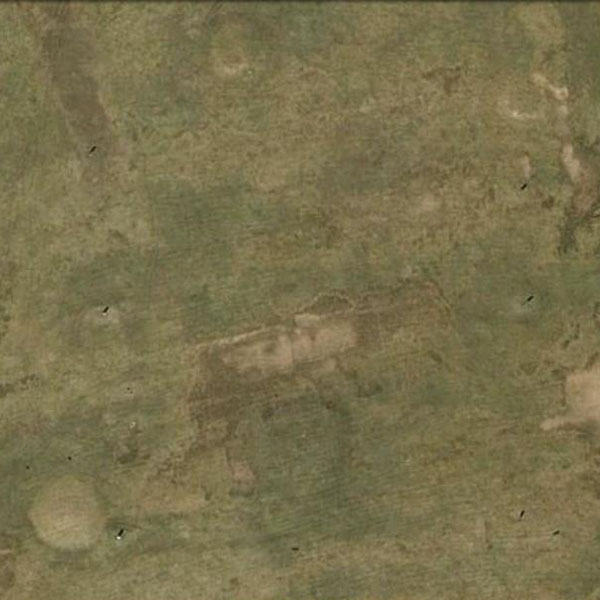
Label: Meadow